Question: I'm new to Mercurial and MercurialEclipse, and I think I'm not quite understanding this:
After I pull from the central repository (with 'Update After Pull' selected), it is my understanding that all files are loaded form the central repo to my local repo. However, after I pull, I'm seeing the following:

Doesn't the star icon indicate that there are differences between my local copy and the central copy?
What am I missing here? How do I make sure that my files are the most recent copies?
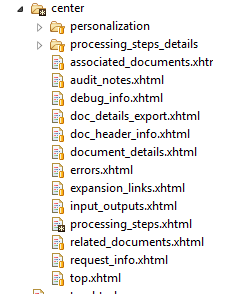
Answer: Try right-clicking on your Eclipse project and select Team --> Refresh Status. I often have to do that for the status icons to be updated.
: if you want to override all local changes, select the checkbox "Clean update (override local changes)" in the Pull dialog of Eclipse.